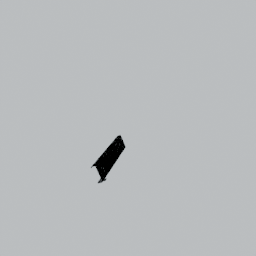
Label: tools